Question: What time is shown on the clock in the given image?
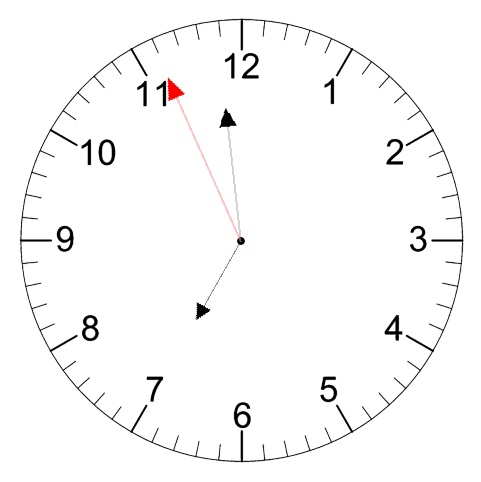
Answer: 06:58:56